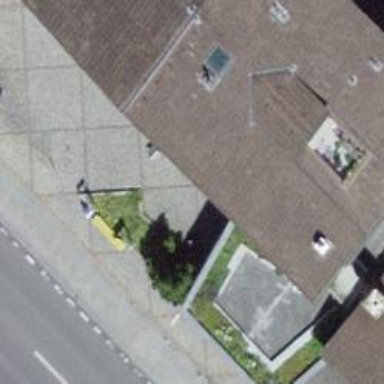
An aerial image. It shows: Kiosk.